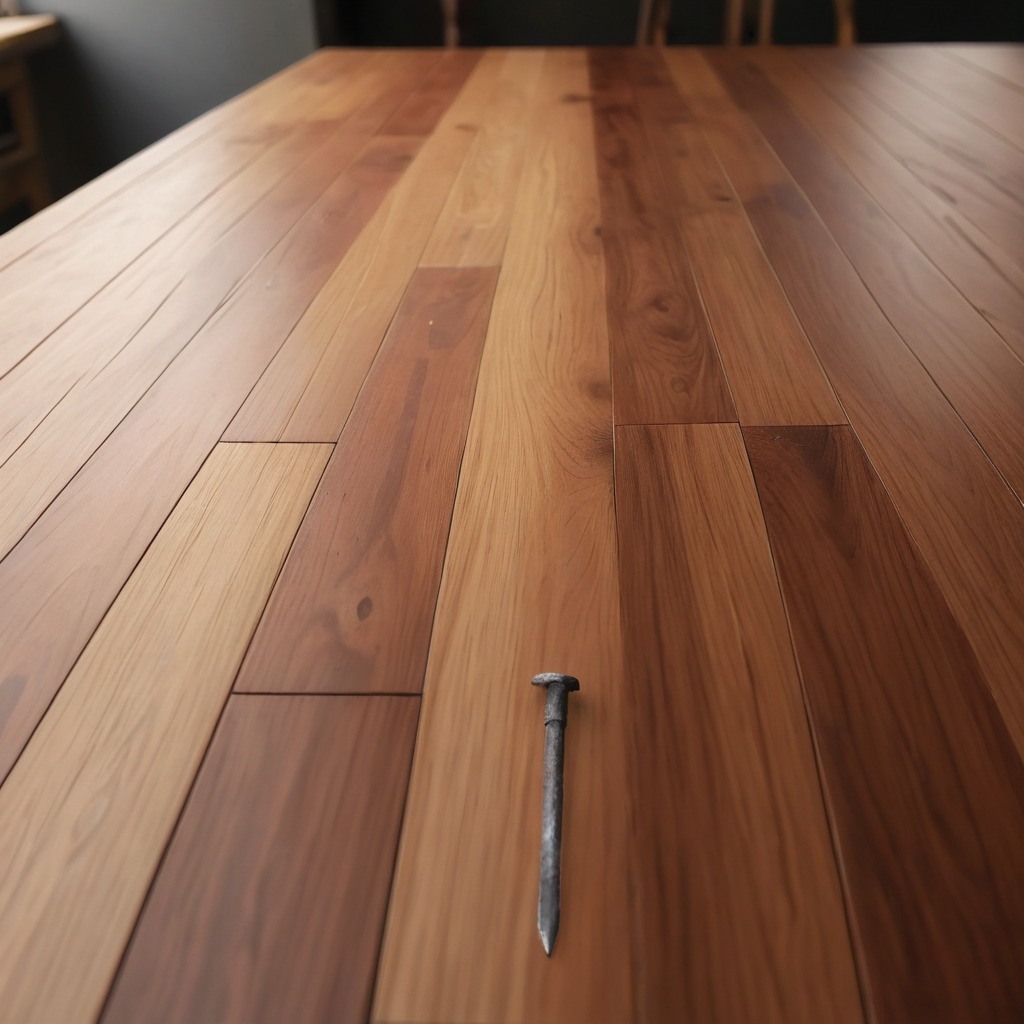
A nail lying on the wooden table in a carpentry studio with rich wood textures side lighting.